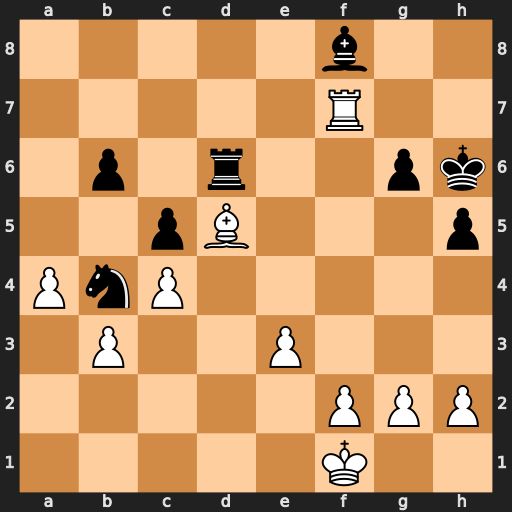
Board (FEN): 5b2/5R2/1p1r2pk/2pB3p/PnP5/1P2P3/5PPP/5K2
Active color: w
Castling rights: -
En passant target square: -
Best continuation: Rxf8 Nxd5 cxd5